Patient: sex M, age 68
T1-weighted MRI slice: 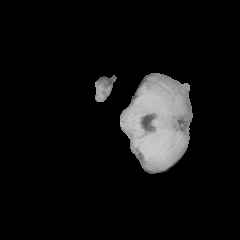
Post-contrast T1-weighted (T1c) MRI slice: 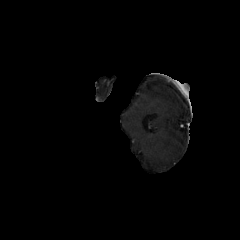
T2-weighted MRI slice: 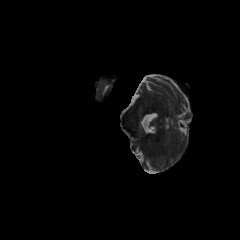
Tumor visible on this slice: no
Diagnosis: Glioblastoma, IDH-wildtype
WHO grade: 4